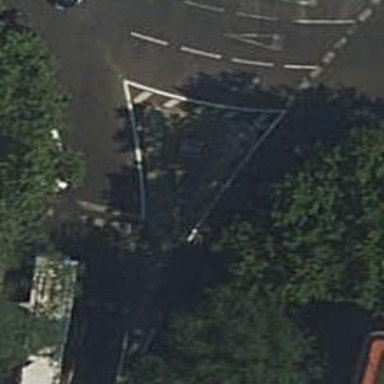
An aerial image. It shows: Road crossing with traffic signals.